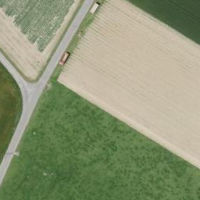
EUNIS habitat code: 52
Species observed at this site:
Cyperus esculentus